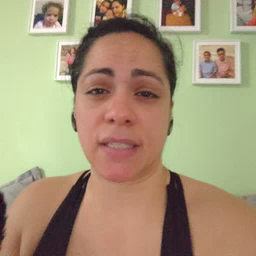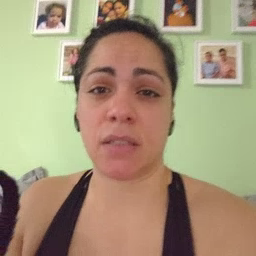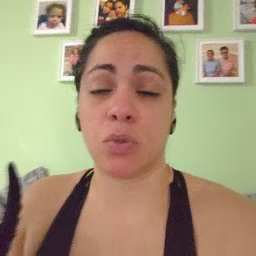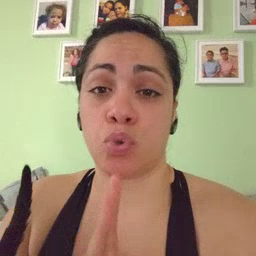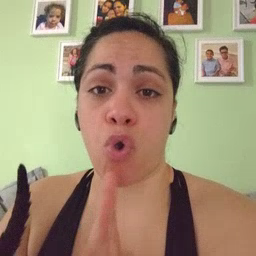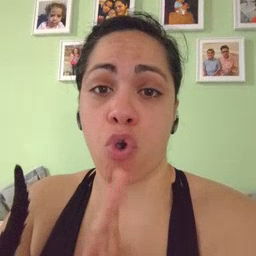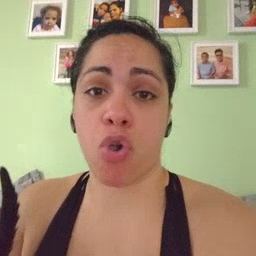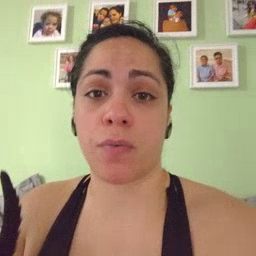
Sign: talk